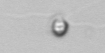
Label: flagellate